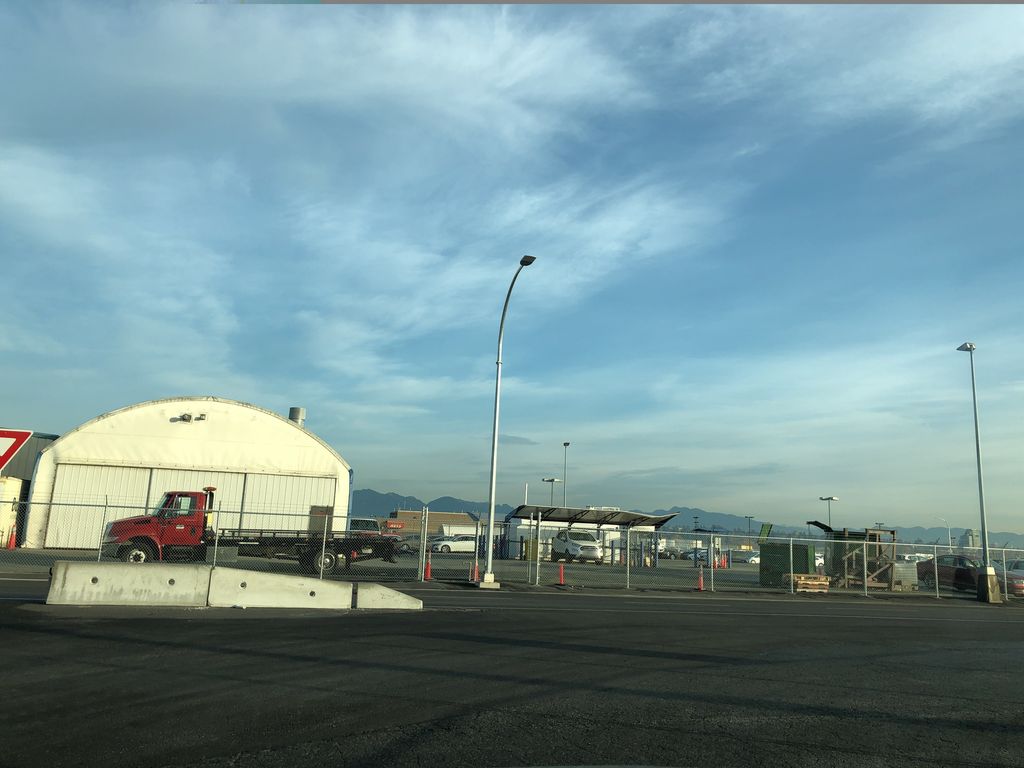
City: vancouver